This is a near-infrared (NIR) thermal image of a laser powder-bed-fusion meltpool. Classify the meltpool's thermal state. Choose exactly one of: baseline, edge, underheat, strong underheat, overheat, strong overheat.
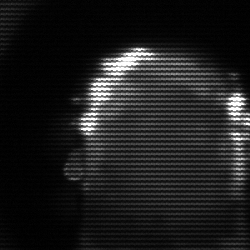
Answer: baseline